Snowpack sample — Snodgrass Mountain, Crested Butte, Colorado (2/4/25, 12:06 PM MST)
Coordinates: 38.923, -106.968
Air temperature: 35 °F
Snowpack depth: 80 cm
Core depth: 60 cm
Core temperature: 32 °F
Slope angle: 14°, slope face: 78°
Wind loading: low
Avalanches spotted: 0
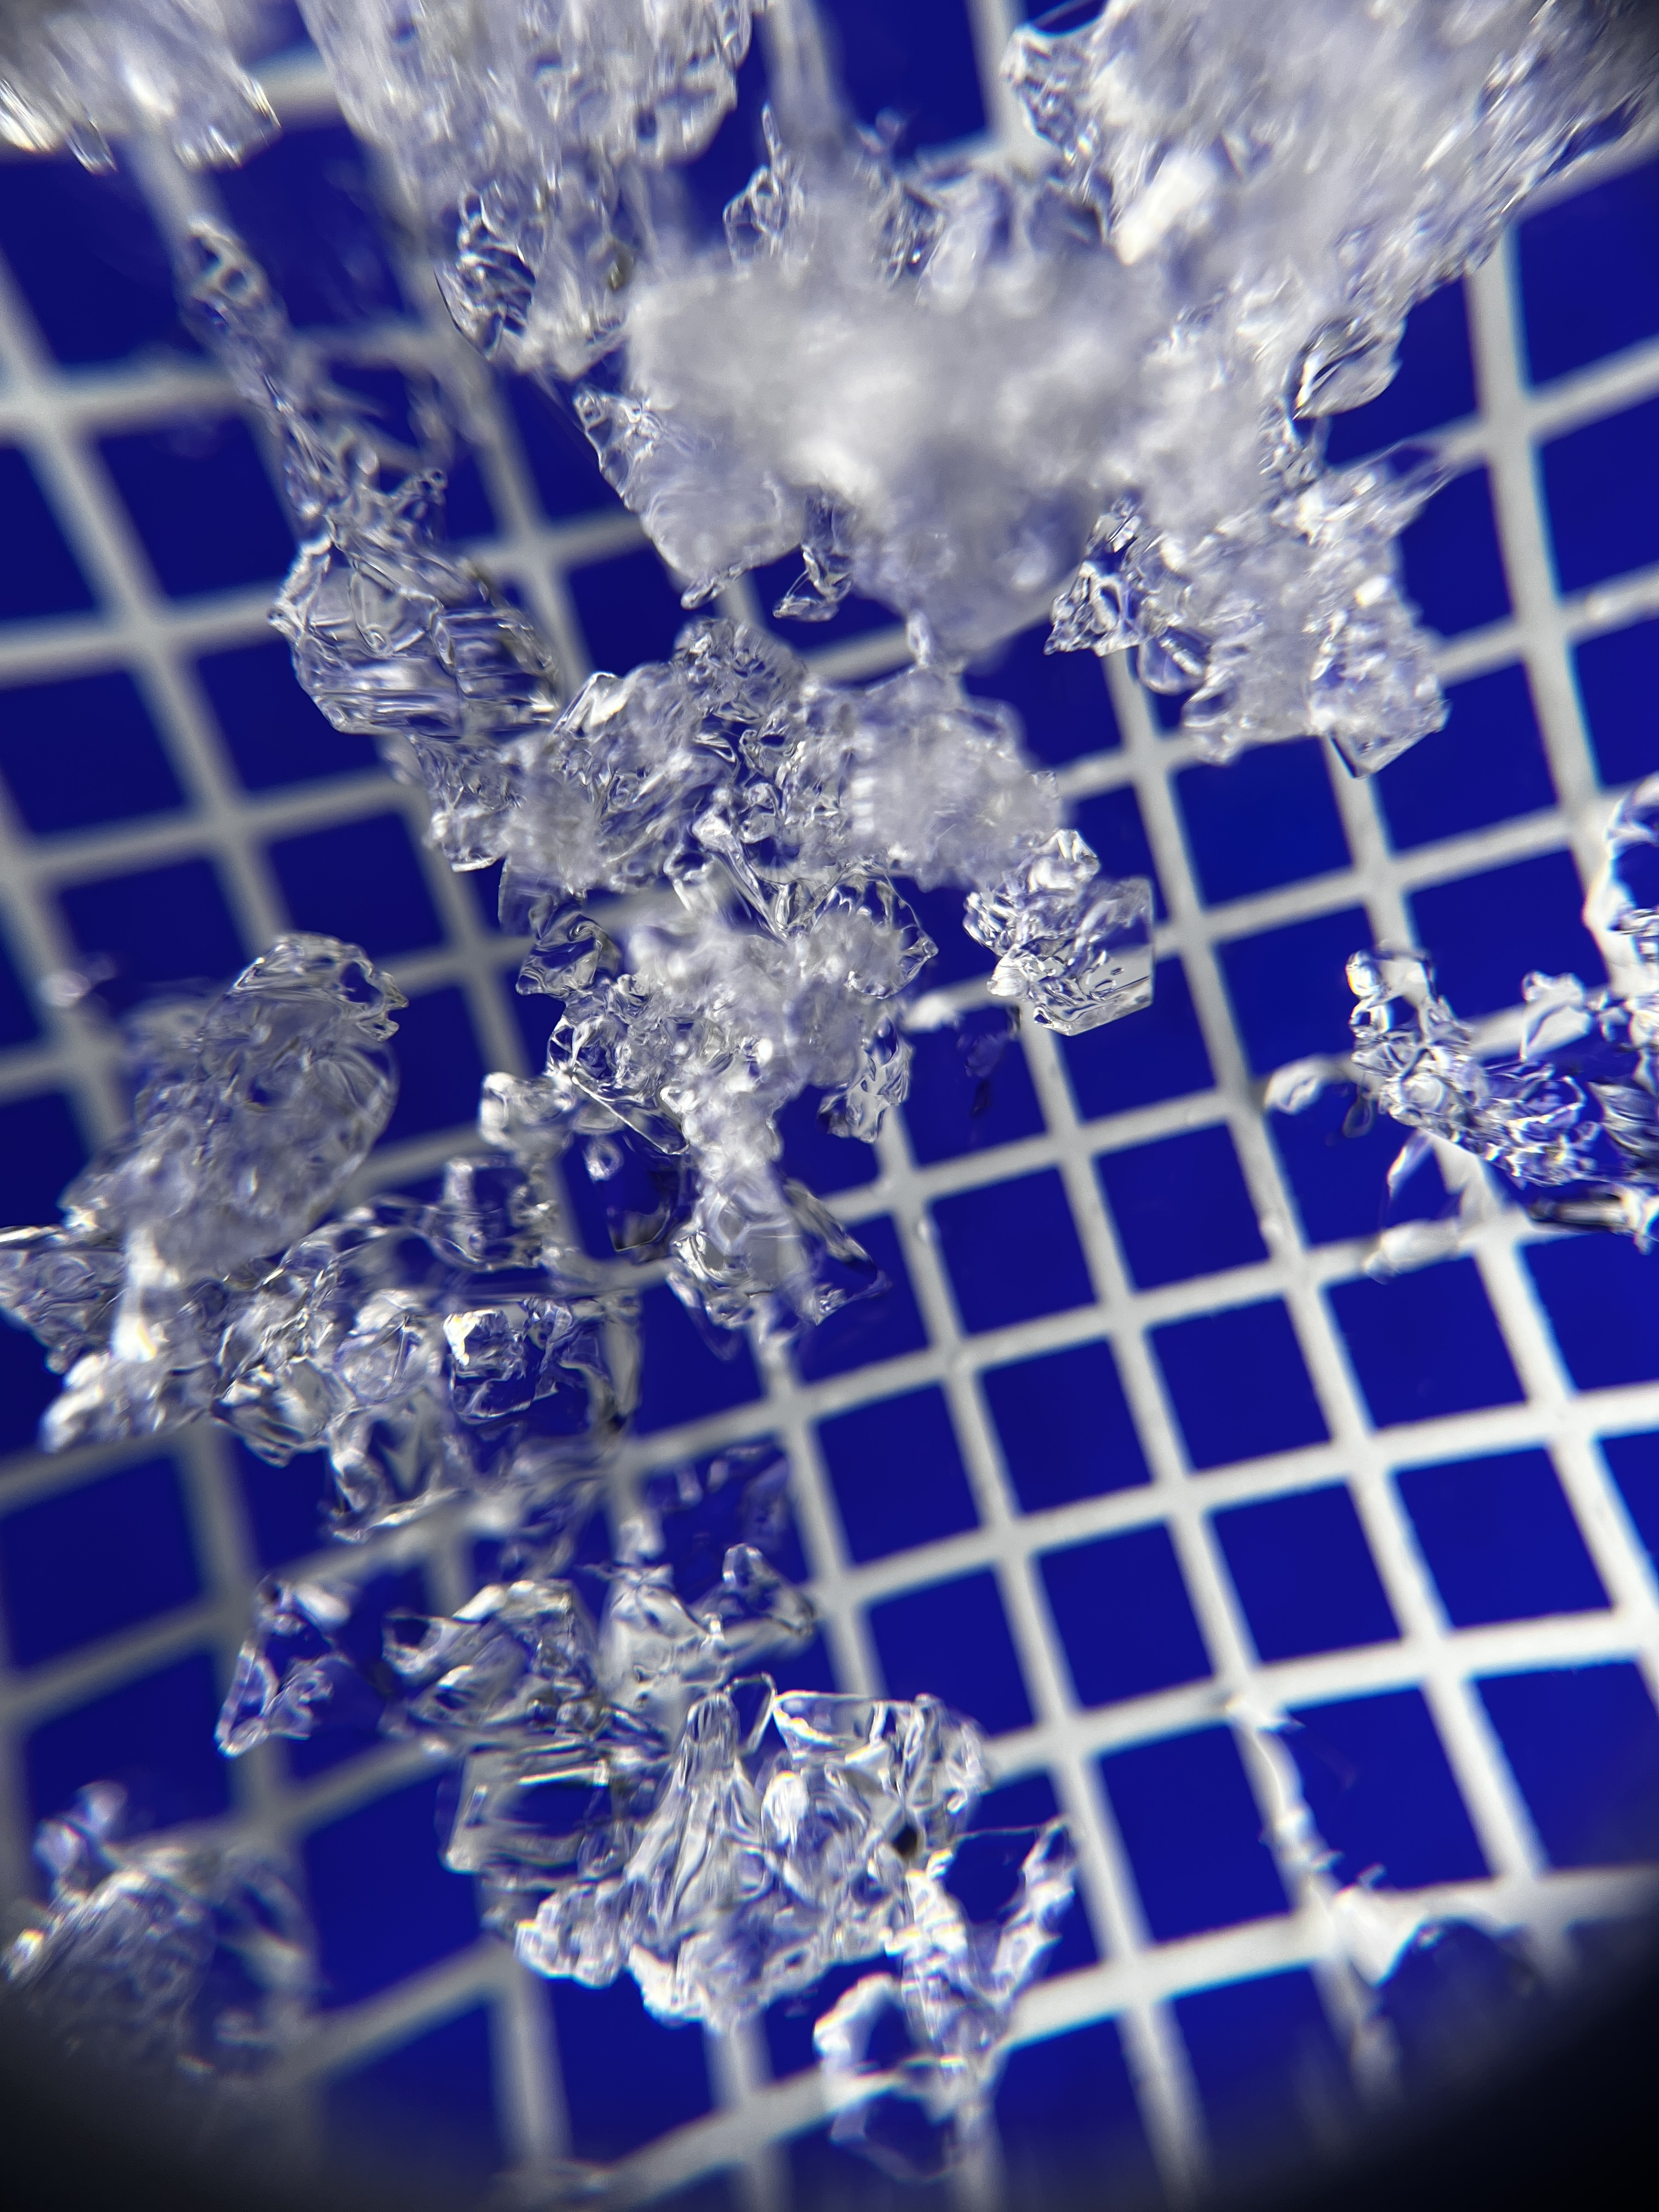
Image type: magnified_profile
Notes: No avalanches nearby, unusually warm weather for the last month reported by residents, Collected 25 yards from treeline